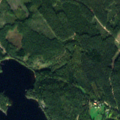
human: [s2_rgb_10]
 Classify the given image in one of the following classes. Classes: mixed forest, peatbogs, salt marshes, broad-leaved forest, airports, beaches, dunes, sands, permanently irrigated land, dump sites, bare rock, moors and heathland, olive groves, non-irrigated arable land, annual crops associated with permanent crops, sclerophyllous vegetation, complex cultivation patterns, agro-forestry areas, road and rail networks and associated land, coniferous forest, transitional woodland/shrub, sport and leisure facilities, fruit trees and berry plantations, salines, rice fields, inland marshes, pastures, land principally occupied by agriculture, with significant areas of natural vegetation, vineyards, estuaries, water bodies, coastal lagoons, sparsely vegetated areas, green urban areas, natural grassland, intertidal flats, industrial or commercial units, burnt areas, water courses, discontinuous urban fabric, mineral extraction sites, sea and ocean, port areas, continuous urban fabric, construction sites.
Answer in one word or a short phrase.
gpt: coniferous forest, transitional woodland/shrub, water bodies